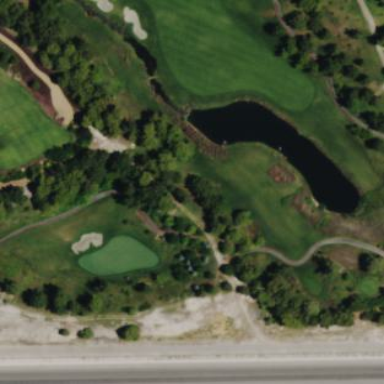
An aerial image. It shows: Rough area on grassy golf course.